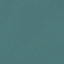
Label: SeaLake